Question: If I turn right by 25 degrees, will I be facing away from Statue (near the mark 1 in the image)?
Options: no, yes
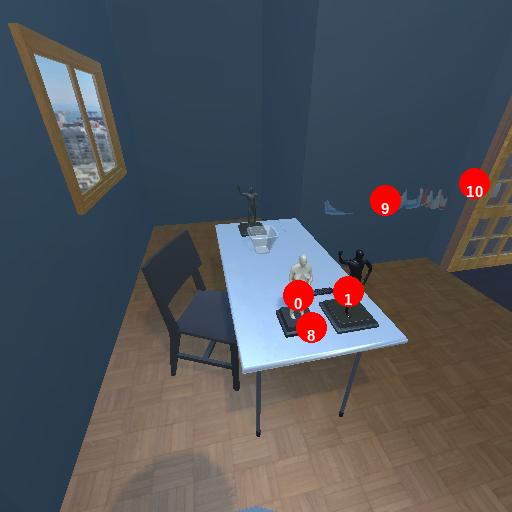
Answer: no